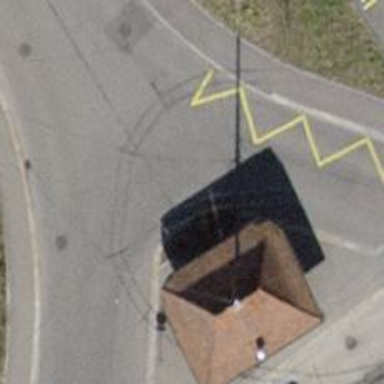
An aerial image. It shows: Bus stop equipped with public transport stop position.